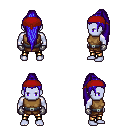
a pixel art fantasy rpg character, male body template, dark elf, purple skin, leather chest armor, gold greaves, blue extra-long topknot hairstyle, red bandana, metal gloves, four views (front, back, left, right), 2x2 character sprite sheet, small pixel art, hard edges, no anti-aliasing